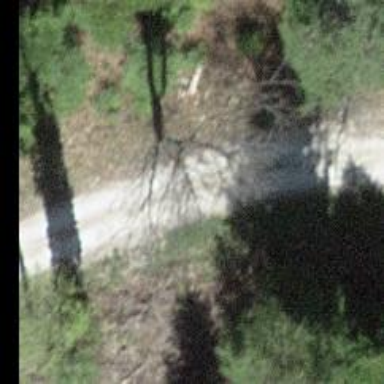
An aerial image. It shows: Gravel track with grade2 quality.